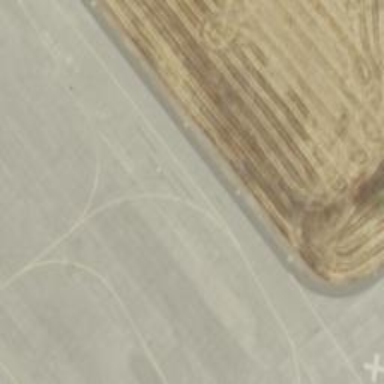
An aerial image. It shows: Image of taxiway at airport.